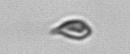
Label: Cryptophyta